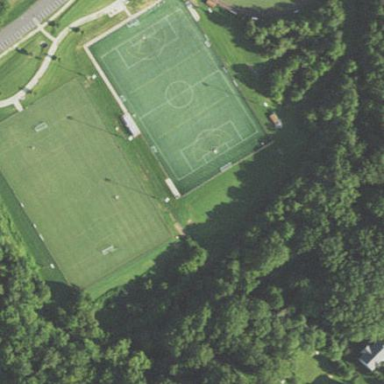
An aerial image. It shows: Soccer pitch for leisureland activities.